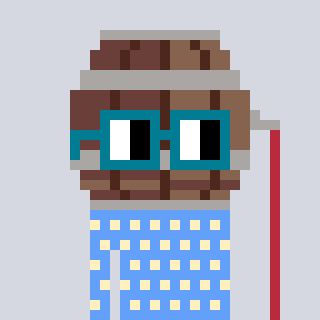
a pixel art character with square dark green glasses, a wine barrel-shaped head and a blue-colored body on a cool background